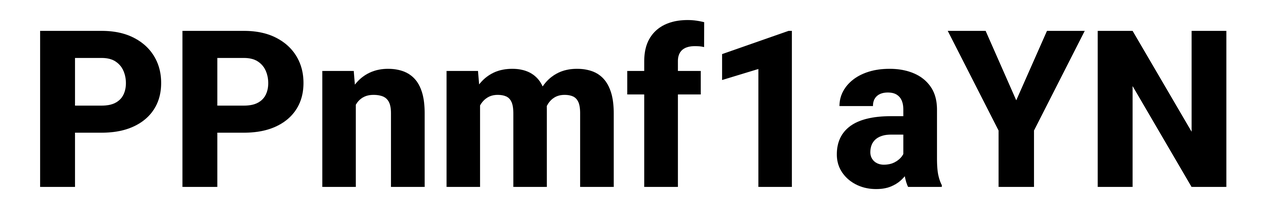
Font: Roboto_ExtraBold